You are looking at the unprocessed time series of a bearing vibration snapshot. Diagnose the bearing from this image, choosing from: normal, inner_race, outer_race, ball.
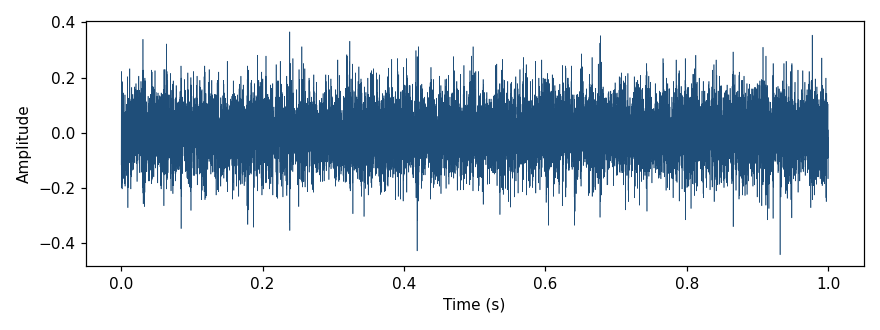
Answer: outer_race